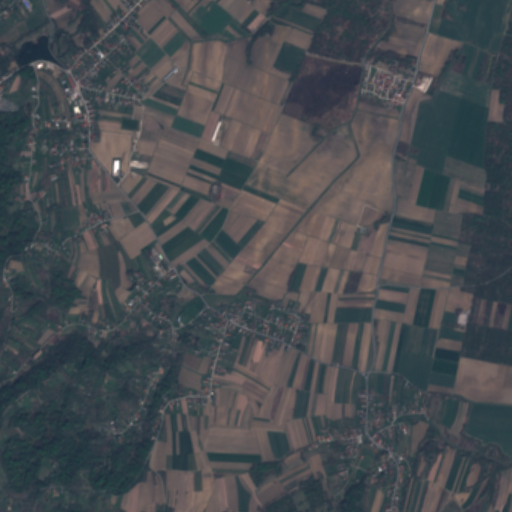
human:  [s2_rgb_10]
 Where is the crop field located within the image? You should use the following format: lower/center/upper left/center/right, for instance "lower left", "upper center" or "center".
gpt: The crop field is located in the upper right of the image.
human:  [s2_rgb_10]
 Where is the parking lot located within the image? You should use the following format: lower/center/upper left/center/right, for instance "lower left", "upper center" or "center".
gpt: The parking lot is located in the upper right of the image.
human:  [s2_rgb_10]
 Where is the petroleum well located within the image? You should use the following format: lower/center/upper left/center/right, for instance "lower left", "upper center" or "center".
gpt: The petroleum well is located in the center right of the image.
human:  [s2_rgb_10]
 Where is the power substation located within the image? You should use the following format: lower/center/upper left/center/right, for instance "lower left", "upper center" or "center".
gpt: The power substation is located in the upper left of the image.
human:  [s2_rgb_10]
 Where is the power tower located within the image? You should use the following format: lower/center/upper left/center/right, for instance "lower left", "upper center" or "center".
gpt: The power tower is located in the right of the image.
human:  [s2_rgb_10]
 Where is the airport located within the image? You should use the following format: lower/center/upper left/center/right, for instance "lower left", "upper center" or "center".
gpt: There is no airport in the image.